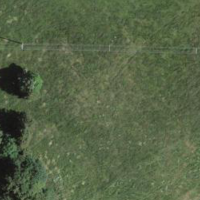
EUNIS habitat code: 23
Species observed at this site:
Sorbus aucuparia